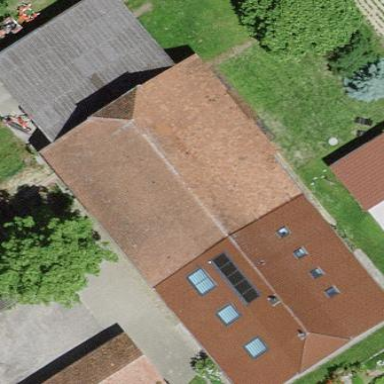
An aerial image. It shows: Farm building.